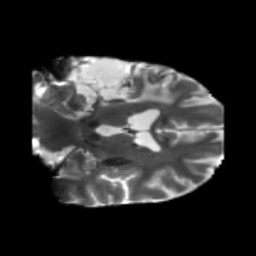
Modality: T2w
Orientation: coronal
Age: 58
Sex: male
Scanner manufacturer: siemens
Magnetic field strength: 3 T
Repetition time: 5.25 s
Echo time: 0.08 s